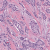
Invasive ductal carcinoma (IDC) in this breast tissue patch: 1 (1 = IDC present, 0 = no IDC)